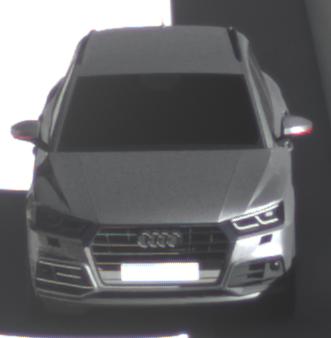
Make: Audi
Model: Q5 45 TFSI
Detailed model: Q5 (FY)
Model produced from: 2019/01
Model produced until: 2019/05
Doors: 5
Color: gray
Road condition: dry road
Daytime: morning or afternoon
Contrast: high contrast